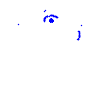
Particle: electron